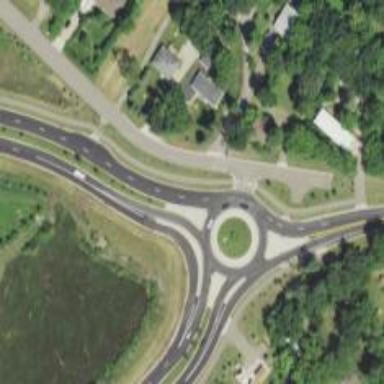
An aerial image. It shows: Tertiary road that leads to roundabout.